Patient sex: M
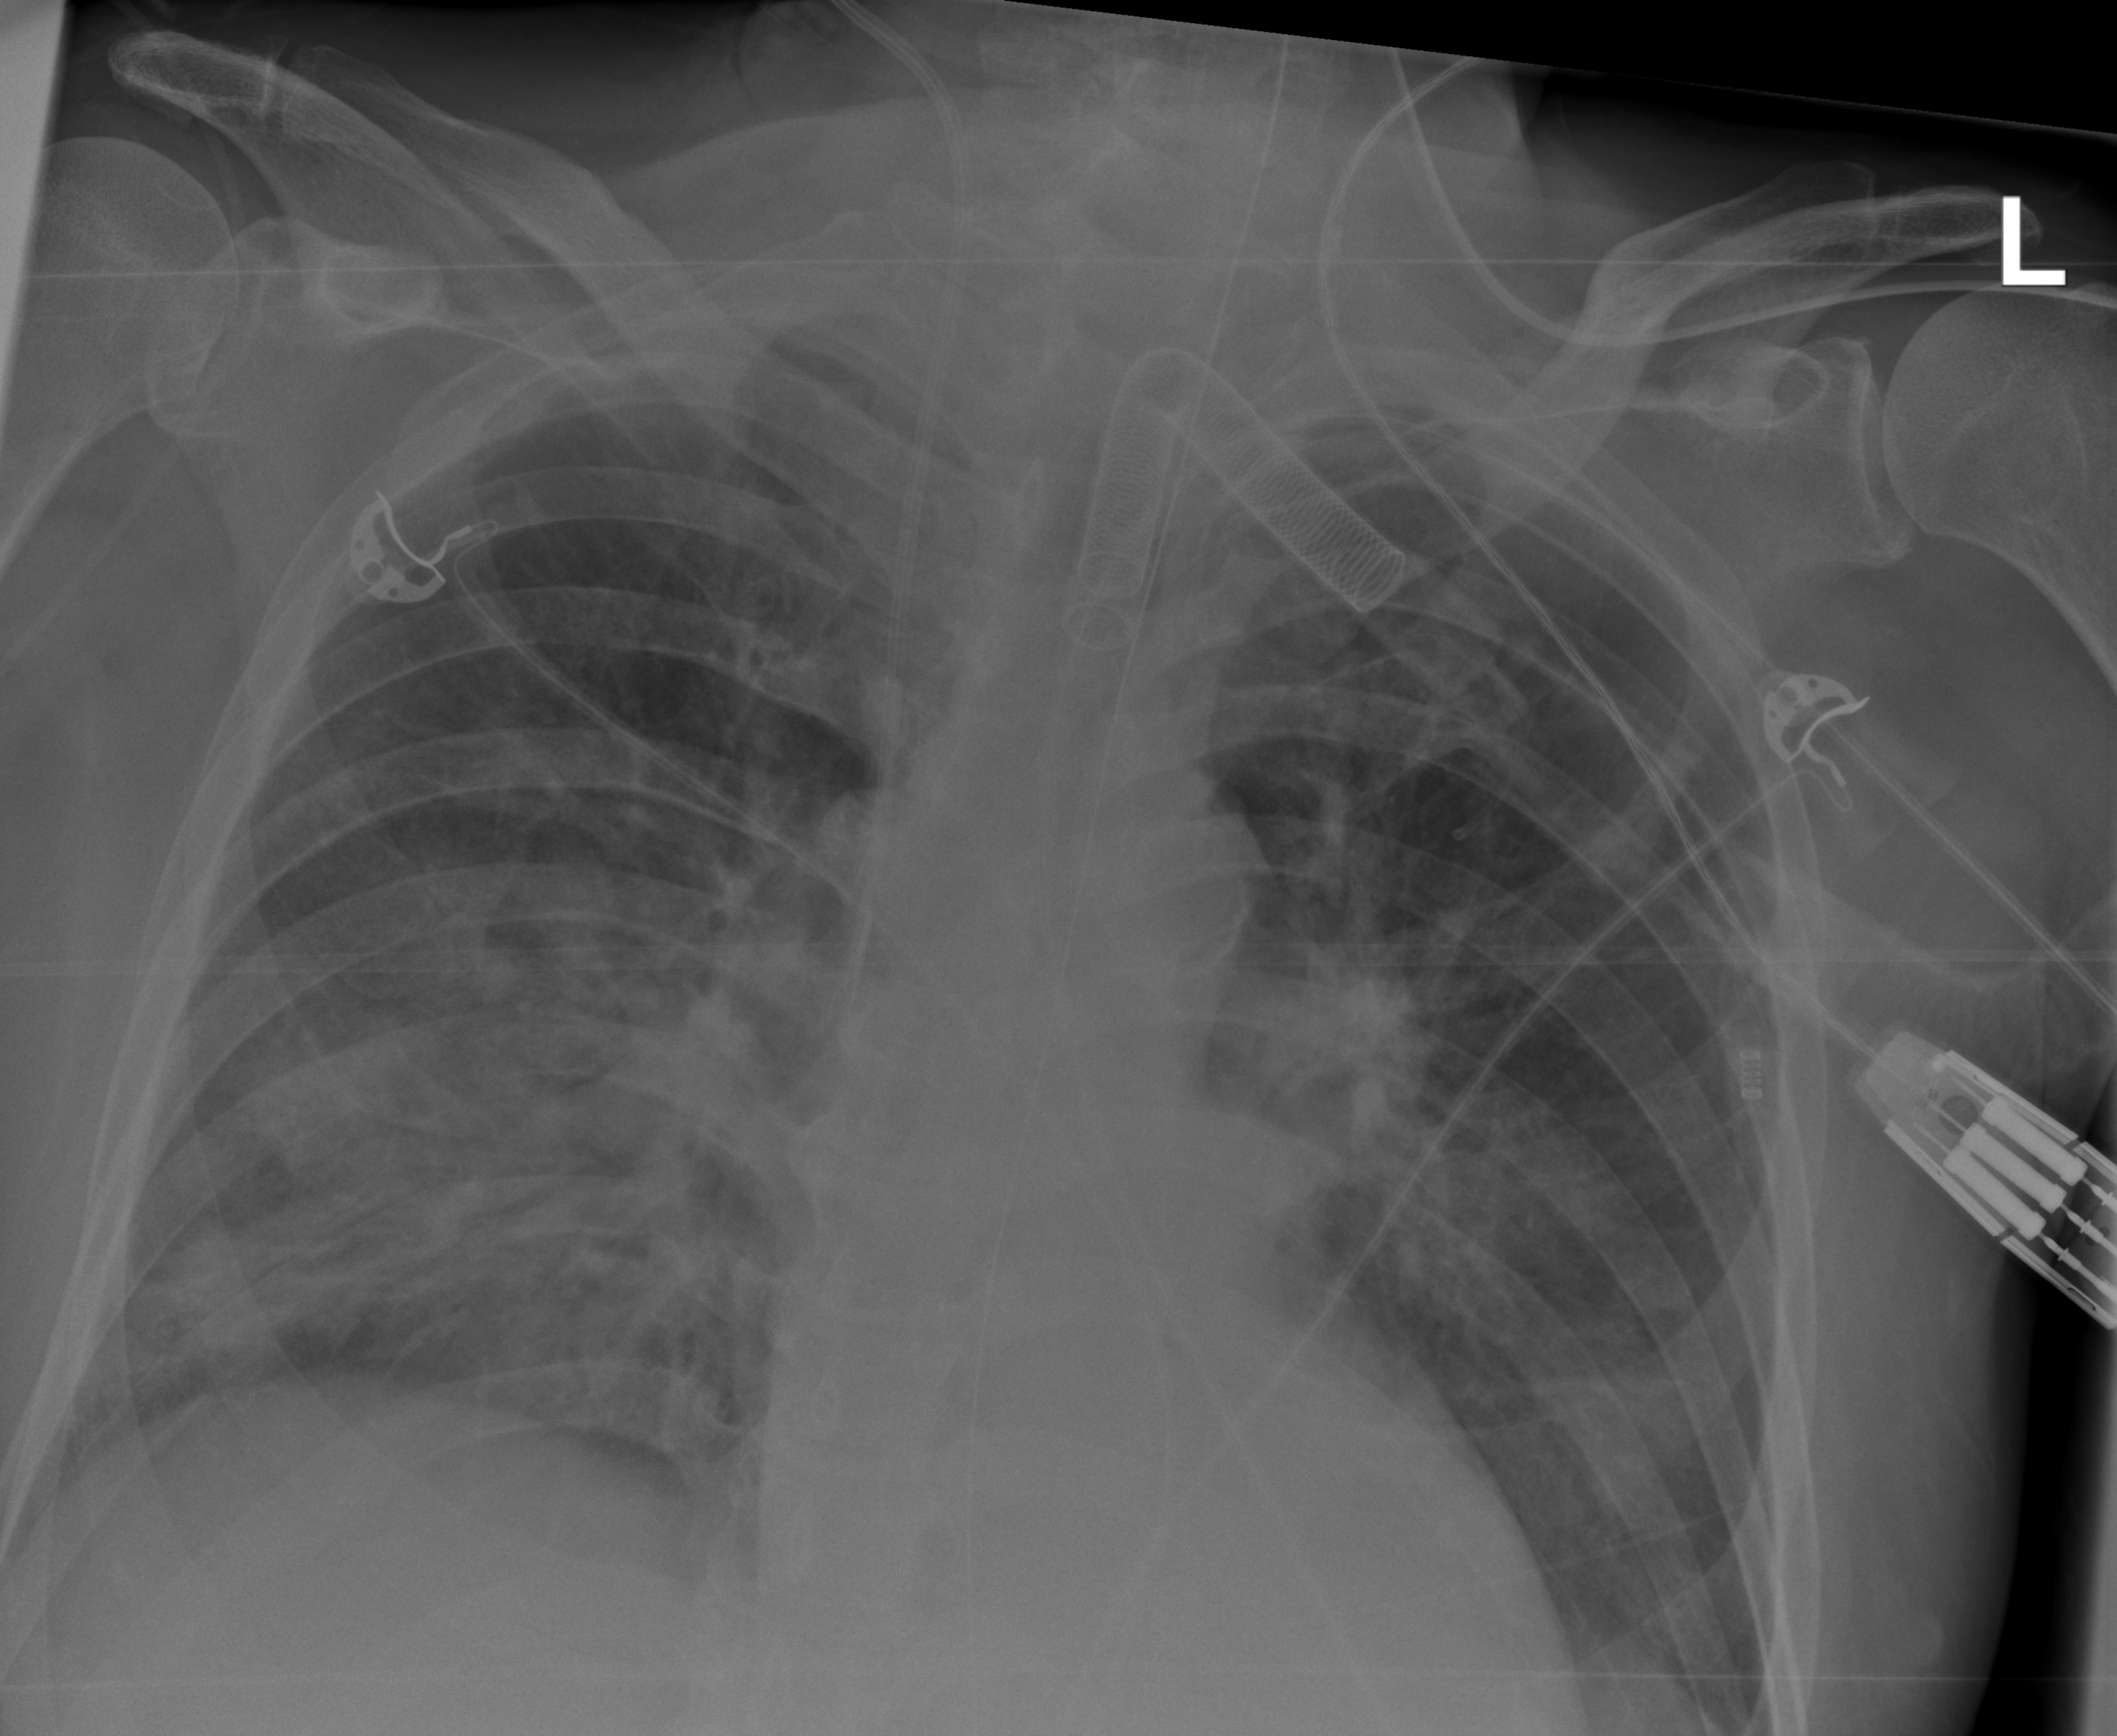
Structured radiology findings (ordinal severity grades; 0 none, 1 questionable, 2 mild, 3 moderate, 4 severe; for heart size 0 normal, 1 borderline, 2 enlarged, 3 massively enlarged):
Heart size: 0
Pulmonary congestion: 0
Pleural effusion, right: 2
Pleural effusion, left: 0
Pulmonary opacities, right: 3
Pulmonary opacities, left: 2
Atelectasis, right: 3
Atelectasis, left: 2